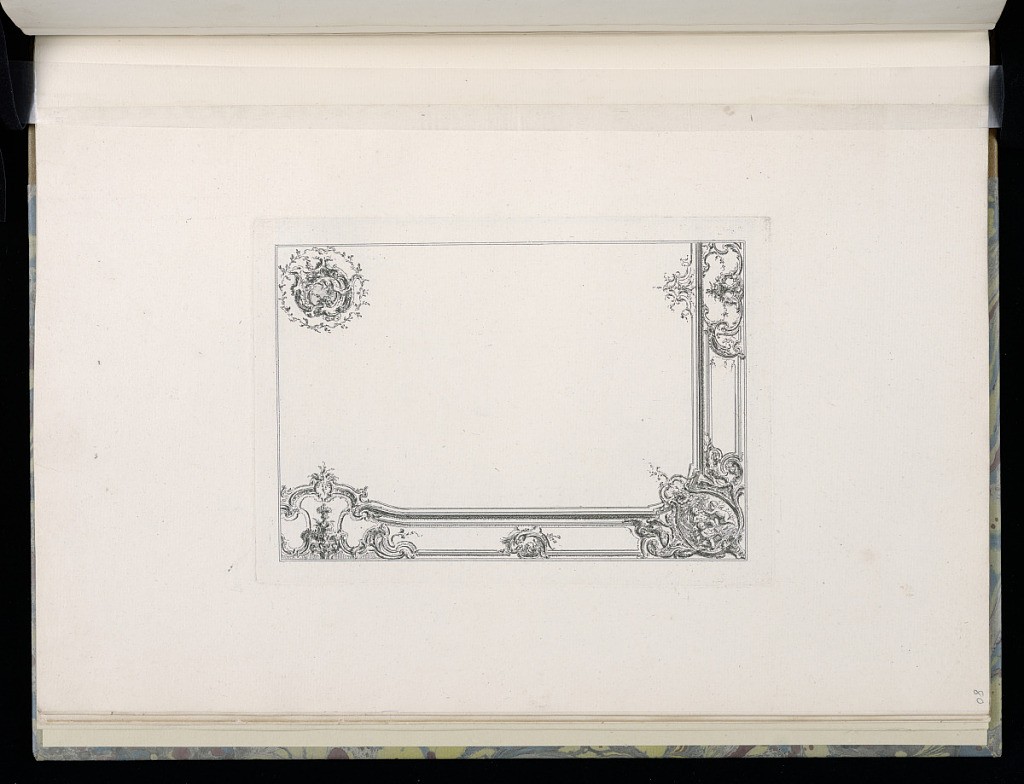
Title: Design for Ceiling Ornament
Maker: François de Cuvilliés the Elder, Belgian, 1695 - 1768
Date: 1731–68
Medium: Engraving on paper
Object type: Bound print
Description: Design for a quarter of ceiling. At lower right, a cartouche with a scene of three putti figures in a clearing, one pulling a book from a box; dragons flank the design at left and right. At lower left and upper right, similar designs of vases filled with flowers. At upper left, the ceiling medallion.